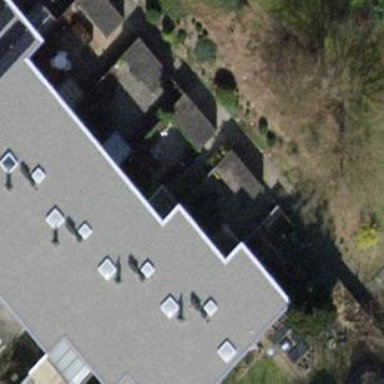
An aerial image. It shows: Terrace building.